Question: I produce the histogram in the figure below (on the x-axis there are hours of the day).
Any idea how to center it around the highest value? in this case I would like to put the right part next to the left side of the first bins...
Time is a cellarray containing time stamps (1 minute resolution) of 12 days.
'''
Time{1,1}='00:00:00';
Time{2,1}='00:01:00';
...
Time{1000,1}='16:39:00';
...
Time{17280,1}='23:59:00'
'''
Sleeping is a vector containing 1 if the subject is sleeping 0 if not.
'''
sleeping(1,1)=1;
sleeping(2,1)=1;
...
sleeping(1000,1)=0;
...
sleeping(17280,1)=1;
figure
hist(datenum(Time(sleeping==1)),24)
datetick
'''

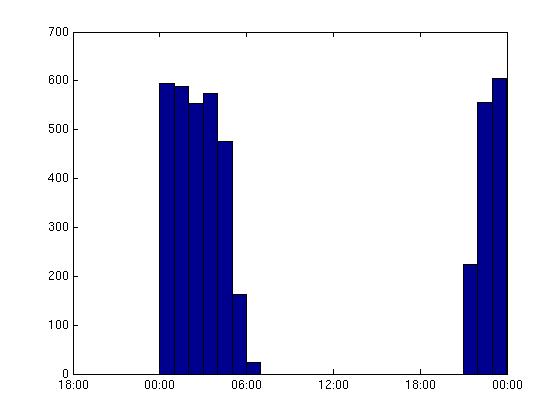
Answer: First, use hist to return the values ('vals') and the bins ('bins') of the histogram:
'''
[vals, bins] = hist(datenum(Time(sleeping==1)),24);
'''
then, find where the maximum actually is, in order to center the histogram with respect to the maximum:
'''
[val, idx] = max(vals);
'''
Then, obtain the position of the center of the histogram (it should be '12' if you use a '24'-bin histogram). Then, estimate the amount of the shift required to move the center of the histogram to the center of the plot.
'''
centerPos = round(length(bins)/2);
shiftSize = centerPos - idx;
'''
After finding the 'shiftSize', we could have three cases: a) the shift is to the left, in which case the shift will be larger. I deal with that as follows:
'''
if shiftSize < 0 % move to the left w.r.t. center
shiftSize = length(bins) - shiftSize;
end
'''
Also, b) if the shift is to the right, then there is no need to update 'shiftSize'. Then, c) 'shiftSize' is zero, which means that there is no need to shift. In this two last cases, there is no need to change 'shiftSize'.
In case of a) and b), we now perform a circular shift (as @Luis Mendo suggested):
'''
if shiftSize % if it is 0 it means that it is already centered
nvals = circshift(vals, shiftSize, 2);
nbins = circshift(bins, shiftSize, 2);
end
'''
Finally, we plot, and get the current axis to make the adjustments.
'''
figure, bar(bins, nvals); ax = gca;
'''
Now, you make sure you have all the bins for all 24 hours.
'''
ax.XTick = bins;
'''
Note here, that if you do 'ax.XTick = nbins' it will give you an error because the xTick has to be monotonically incrementing. And finally, you make those x-axis labels change for the shifted ones:
'''
ax.XTickLabel = datestr(nbins, 'HH:MM');
'''
Here is the complete for the you provided:
'''
Time{1,1}='00:00:00';
Time{2,1}='00:01:00';
Time{1000,1}='16:39:00';
Time{17280,1}='23:59:00';
sleeping(1,1)=1;
sleeping(2,1)=1;
sleeping(1000,1)=0;
sleeping(17280,1)=1;
[vals, bins] = hist(datenum(Time(sleeping==1)),24);
% get the maximum
[val, idx] = max(vals);
% circularly shift to center around the maximum
centerPos = round(length(bins)/2);
shiftSize = centerPos - idx;
if shiftSize < 0 % move to the left w.r.t. center
shiftSize = length(bins) - shiftSize;
end
if shiftSize % if it is 0 it means that it is already centered
nvals = circshift(vals, shiftSize, 2);
nbins = circshift(bins, shiftSize, 2);
end
figure, bar(bins,nvals); ax = gca;
ax.XTick = bins;
ax.XTickLabel = datestr(nbins, 'HH:MM');
'''
Which gives me the following plot:

Let me know if you have questions.